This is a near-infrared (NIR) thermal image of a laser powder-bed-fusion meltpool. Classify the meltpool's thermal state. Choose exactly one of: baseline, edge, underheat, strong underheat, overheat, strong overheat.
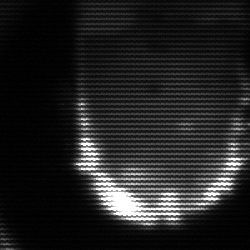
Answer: baseline